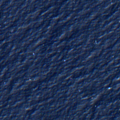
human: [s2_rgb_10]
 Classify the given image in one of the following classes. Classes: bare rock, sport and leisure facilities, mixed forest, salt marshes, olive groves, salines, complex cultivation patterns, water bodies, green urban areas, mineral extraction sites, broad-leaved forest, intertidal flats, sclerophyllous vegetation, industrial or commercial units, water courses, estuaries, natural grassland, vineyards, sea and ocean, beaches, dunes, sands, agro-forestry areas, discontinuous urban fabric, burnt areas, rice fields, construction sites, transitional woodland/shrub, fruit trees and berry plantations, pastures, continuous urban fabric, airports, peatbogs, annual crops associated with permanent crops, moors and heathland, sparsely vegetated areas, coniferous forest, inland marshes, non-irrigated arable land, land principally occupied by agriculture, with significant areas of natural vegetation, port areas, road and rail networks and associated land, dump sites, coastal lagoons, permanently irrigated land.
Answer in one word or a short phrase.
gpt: sea and ocean